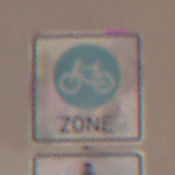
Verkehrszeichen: BeginnFahrradzone
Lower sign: EinspurigeFahrzeugeFrei3
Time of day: Midday
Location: Outdoor (Urban)
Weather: PartlyCloudy
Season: NotSpecified
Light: Natural